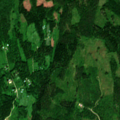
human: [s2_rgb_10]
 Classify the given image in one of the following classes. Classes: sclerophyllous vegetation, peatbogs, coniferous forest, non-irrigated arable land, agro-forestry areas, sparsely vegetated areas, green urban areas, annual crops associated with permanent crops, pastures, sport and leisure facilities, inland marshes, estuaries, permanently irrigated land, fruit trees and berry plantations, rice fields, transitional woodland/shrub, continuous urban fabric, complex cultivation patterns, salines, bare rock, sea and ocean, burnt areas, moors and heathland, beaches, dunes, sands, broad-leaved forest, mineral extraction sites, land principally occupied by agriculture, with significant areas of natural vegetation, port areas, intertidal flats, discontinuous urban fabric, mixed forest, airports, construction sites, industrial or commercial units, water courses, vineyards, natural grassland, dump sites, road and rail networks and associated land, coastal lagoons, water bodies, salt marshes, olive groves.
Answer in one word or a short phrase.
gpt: broad-leaved forest, mixed forest, transitional woodland/shrub